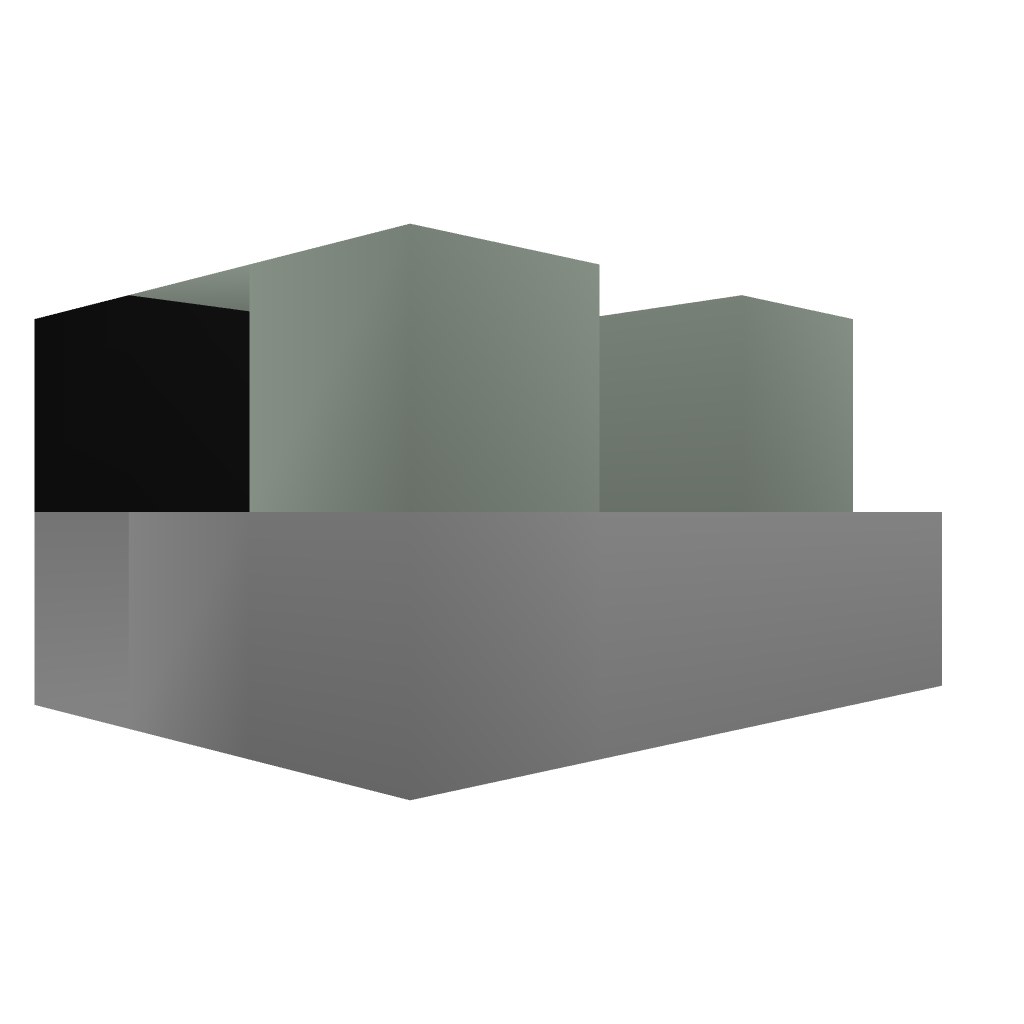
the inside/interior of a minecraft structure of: Stack sequencer extension cell